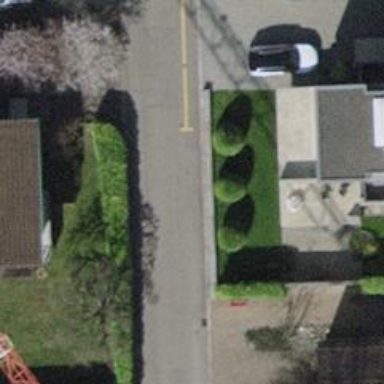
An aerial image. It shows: Evergreen broadleaved tree.